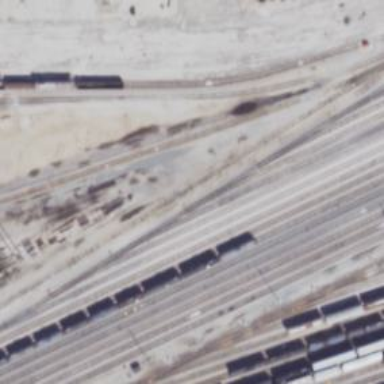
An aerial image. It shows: Railway yard in service.